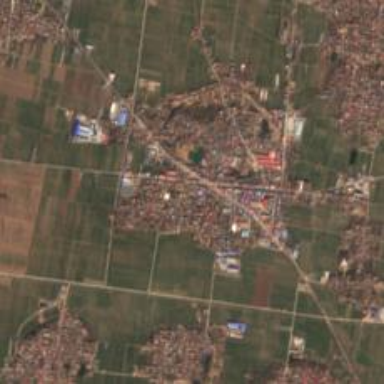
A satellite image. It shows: Township within town.